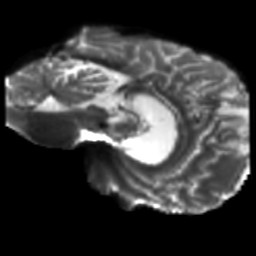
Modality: T2w
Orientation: sagittal
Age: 49
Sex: male
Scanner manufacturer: siemens
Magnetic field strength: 3 T
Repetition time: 5.47 s
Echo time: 0.0854 s